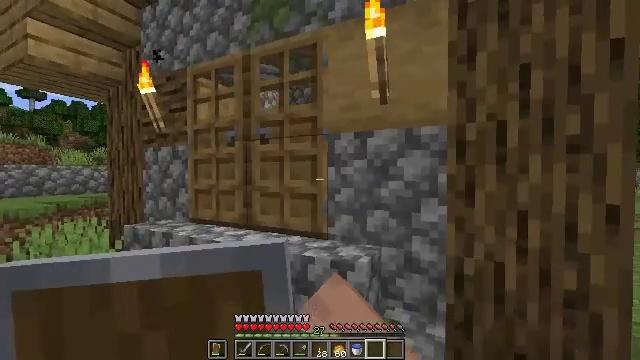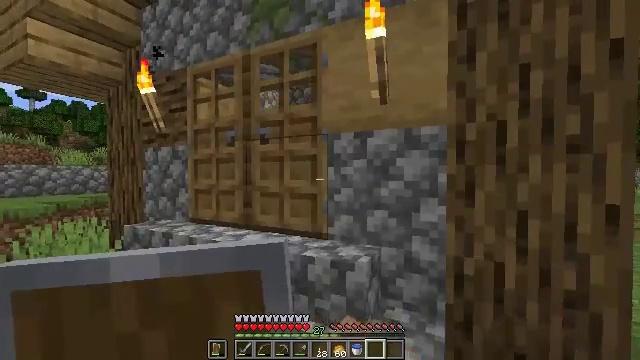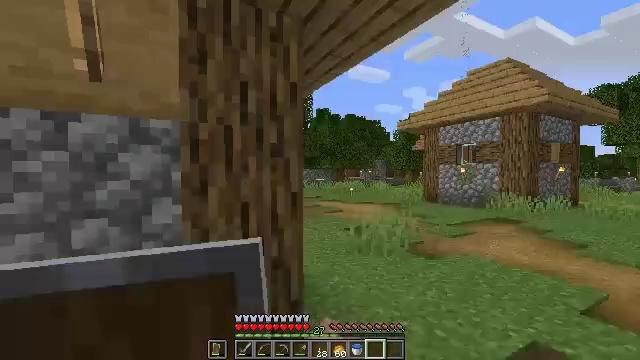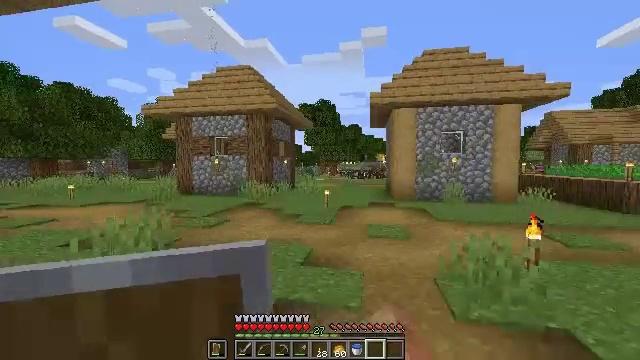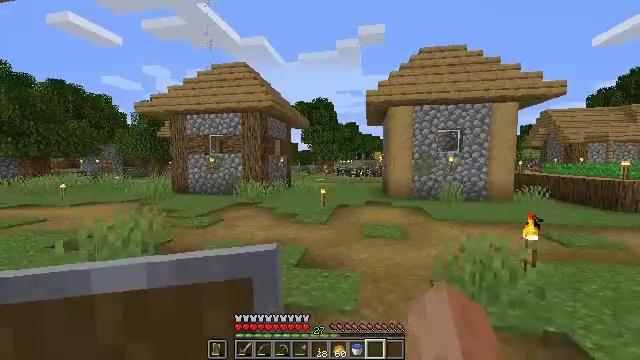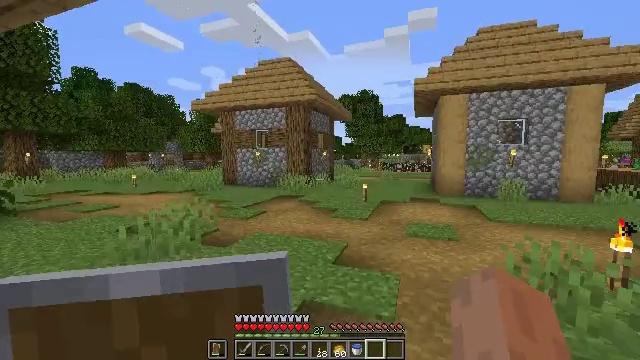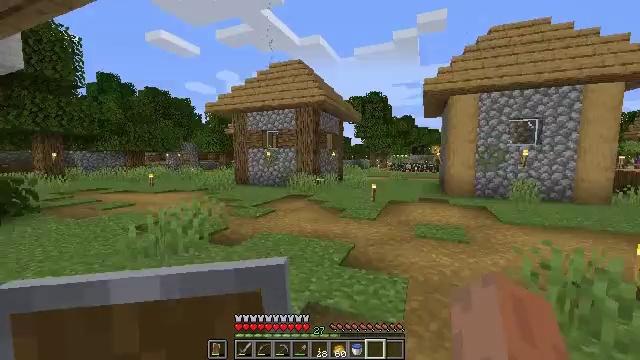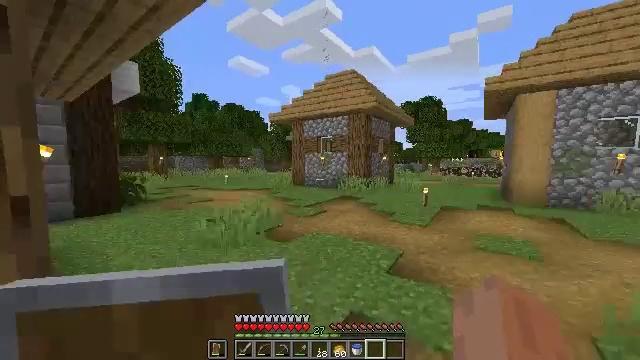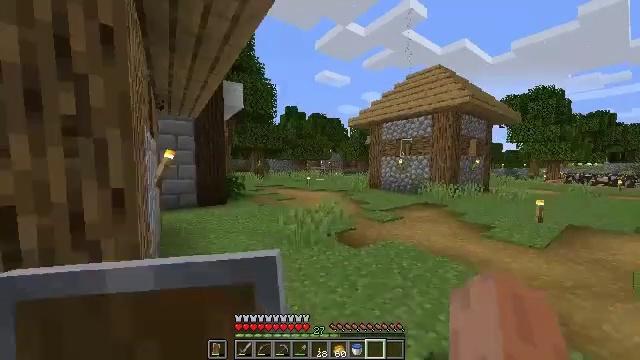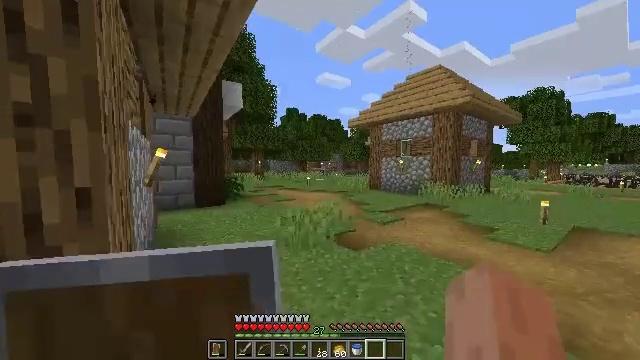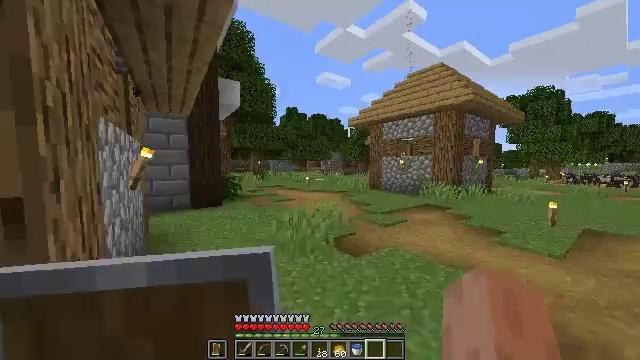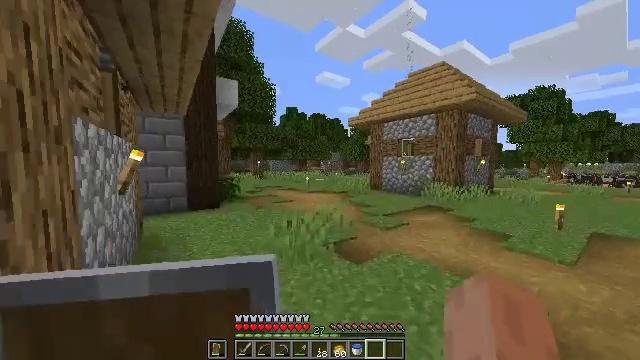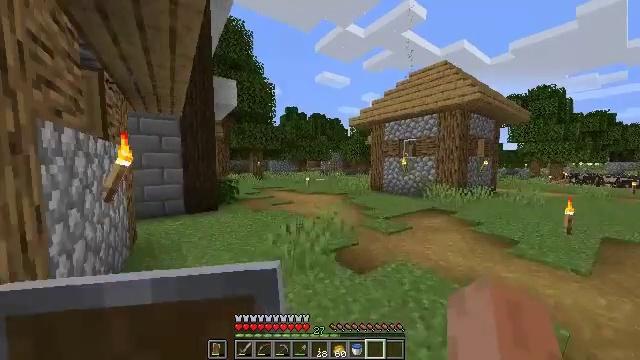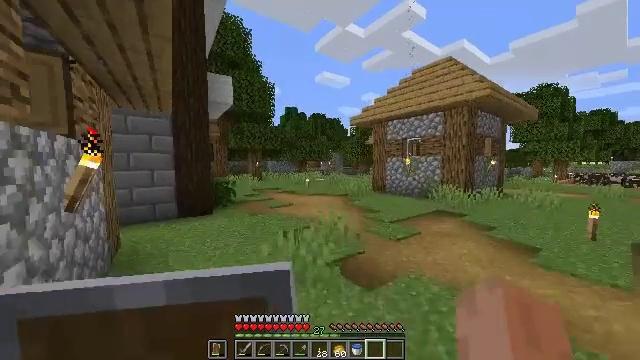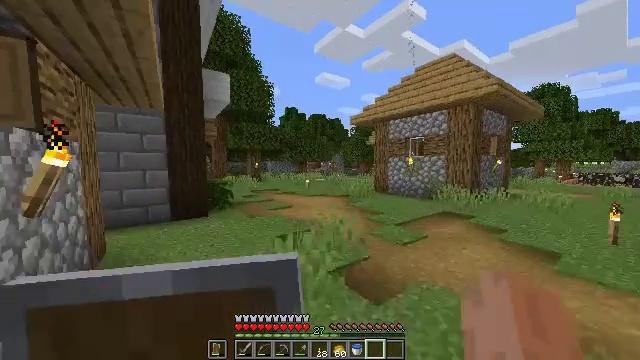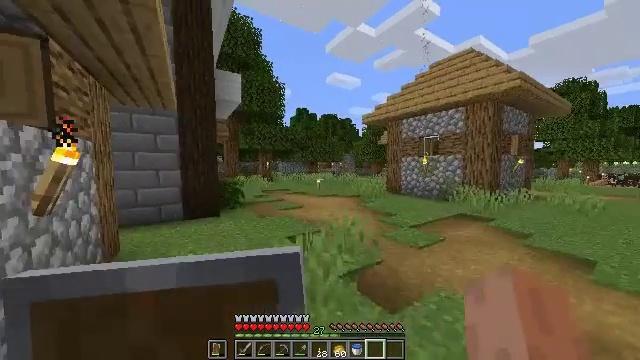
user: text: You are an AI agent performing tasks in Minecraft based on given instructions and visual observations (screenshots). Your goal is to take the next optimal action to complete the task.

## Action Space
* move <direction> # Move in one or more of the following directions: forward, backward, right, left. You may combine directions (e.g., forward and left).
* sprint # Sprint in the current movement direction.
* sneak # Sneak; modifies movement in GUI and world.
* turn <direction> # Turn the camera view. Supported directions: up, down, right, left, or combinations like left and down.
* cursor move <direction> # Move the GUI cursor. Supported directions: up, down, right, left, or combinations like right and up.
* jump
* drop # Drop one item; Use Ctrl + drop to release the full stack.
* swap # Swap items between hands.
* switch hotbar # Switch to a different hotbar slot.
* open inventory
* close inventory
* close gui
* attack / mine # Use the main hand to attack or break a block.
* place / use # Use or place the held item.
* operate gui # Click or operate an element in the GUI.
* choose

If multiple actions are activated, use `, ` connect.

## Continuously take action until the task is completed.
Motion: motion action
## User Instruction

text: Make a glass bottle at the crafting table.
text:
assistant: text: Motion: no_op
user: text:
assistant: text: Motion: move forward, turn right
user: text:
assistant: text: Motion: move forward and move right, turn right and down
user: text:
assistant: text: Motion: move forward and move right
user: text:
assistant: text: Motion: move forward, sprint, turn left and down
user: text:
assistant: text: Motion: move forward, sprint, turn left
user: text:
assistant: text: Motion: move forward, sprint, turn left
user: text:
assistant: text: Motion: move forward, sprint, turn left
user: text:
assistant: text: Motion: move forward, sprint
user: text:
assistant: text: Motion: move forward, sprint
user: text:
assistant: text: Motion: move forward, sprint
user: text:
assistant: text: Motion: move forward
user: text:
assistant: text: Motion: move forward
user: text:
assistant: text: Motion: move forward
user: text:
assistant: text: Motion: move forward, turn left
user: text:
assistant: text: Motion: move forward, turn left
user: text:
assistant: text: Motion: move forward, sprint
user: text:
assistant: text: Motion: move forward, sprint
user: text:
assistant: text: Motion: move forward
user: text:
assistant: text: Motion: move forward
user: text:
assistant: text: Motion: move forward, turn left
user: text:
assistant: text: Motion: move forward
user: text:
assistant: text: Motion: move forward
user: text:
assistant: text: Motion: move forward, turn left
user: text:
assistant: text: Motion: move forward
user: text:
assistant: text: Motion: move forward, sprint
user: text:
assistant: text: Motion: move forward, sprint
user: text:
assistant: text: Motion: move forward
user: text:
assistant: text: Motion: move forward
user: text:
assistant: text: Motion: move forward, jump